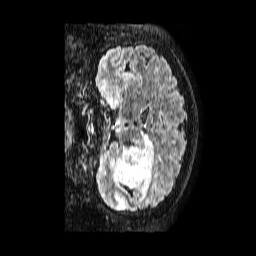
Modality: FLAIR
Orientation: coronal
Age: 42
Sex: female
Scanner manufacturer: philips
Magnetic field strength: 1.5 T
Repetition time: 4.8 s
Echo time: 0.3 s